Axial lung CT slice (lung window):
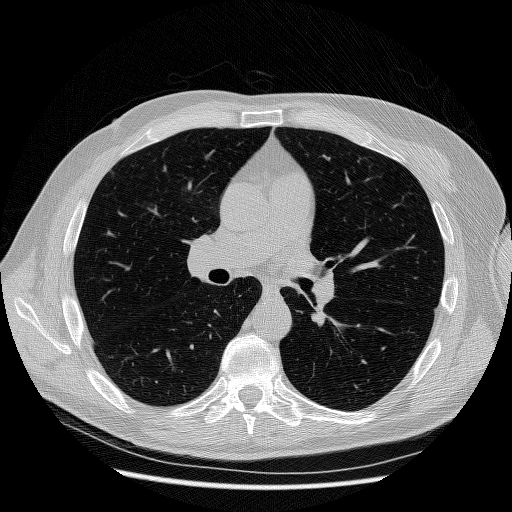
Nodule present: no